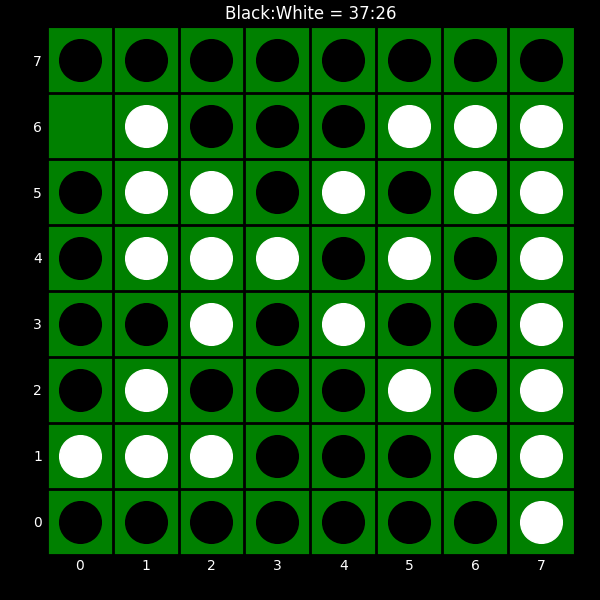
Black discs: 37
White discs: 26